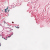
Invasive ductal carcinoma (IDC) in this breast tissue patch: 0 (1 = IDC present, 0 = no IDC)